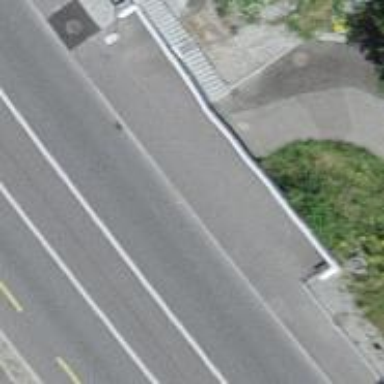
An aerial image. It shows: Tunnel footway.